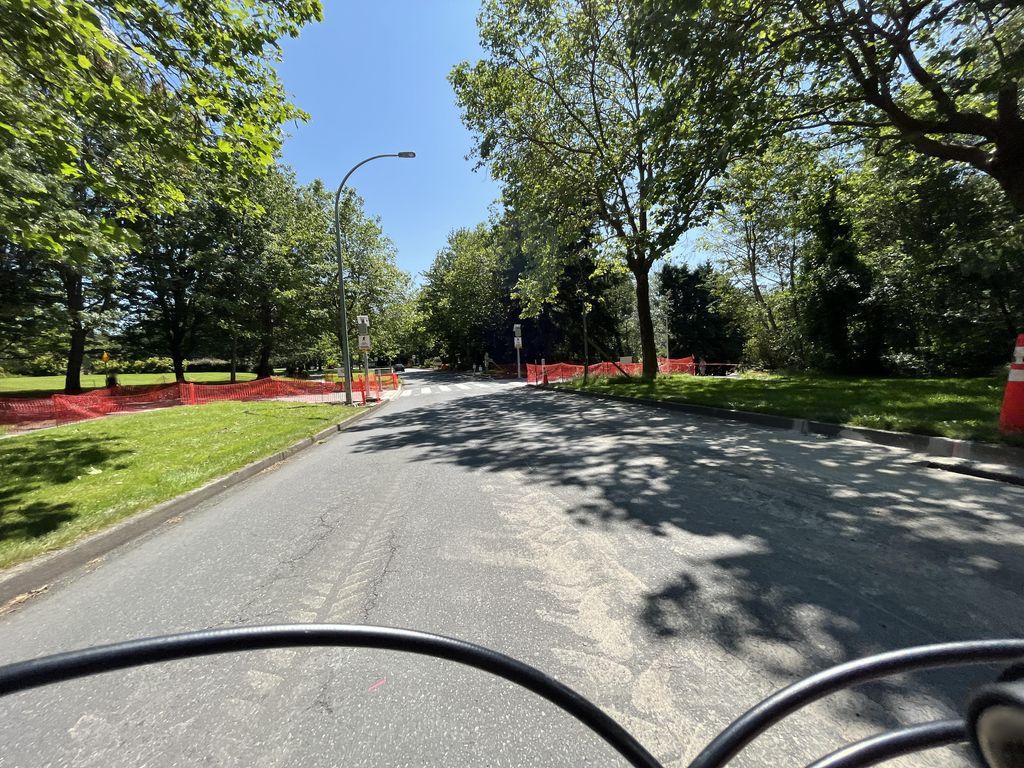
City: victoria